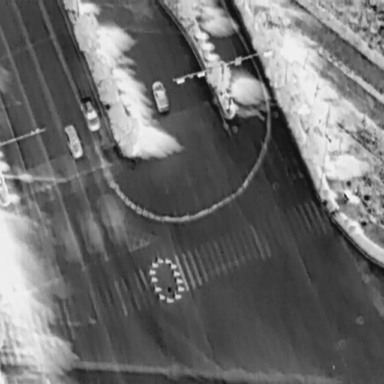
There are three Cars in the infrared image.